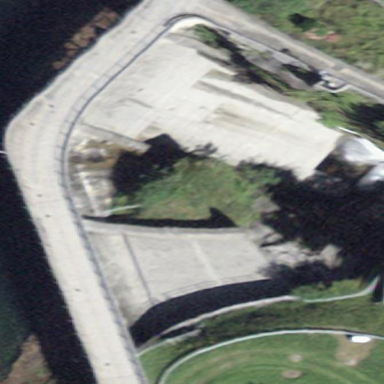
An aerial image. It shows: Dam across waterway.